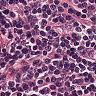
Metastatic tissue present: no